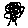
Label: tree